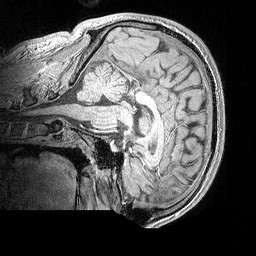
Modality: MP2RAGE
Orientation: sagittal
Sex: male
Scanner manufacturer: siemens
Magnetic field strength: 3 T
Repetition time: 5 s
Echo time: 0.00292 s